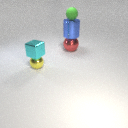
large red metal sphere to the right of small yellow metal sphere